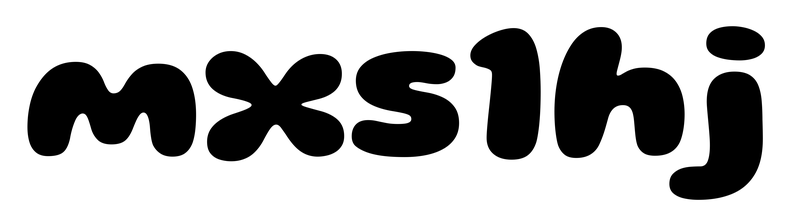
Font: Gluten_ExtraBold